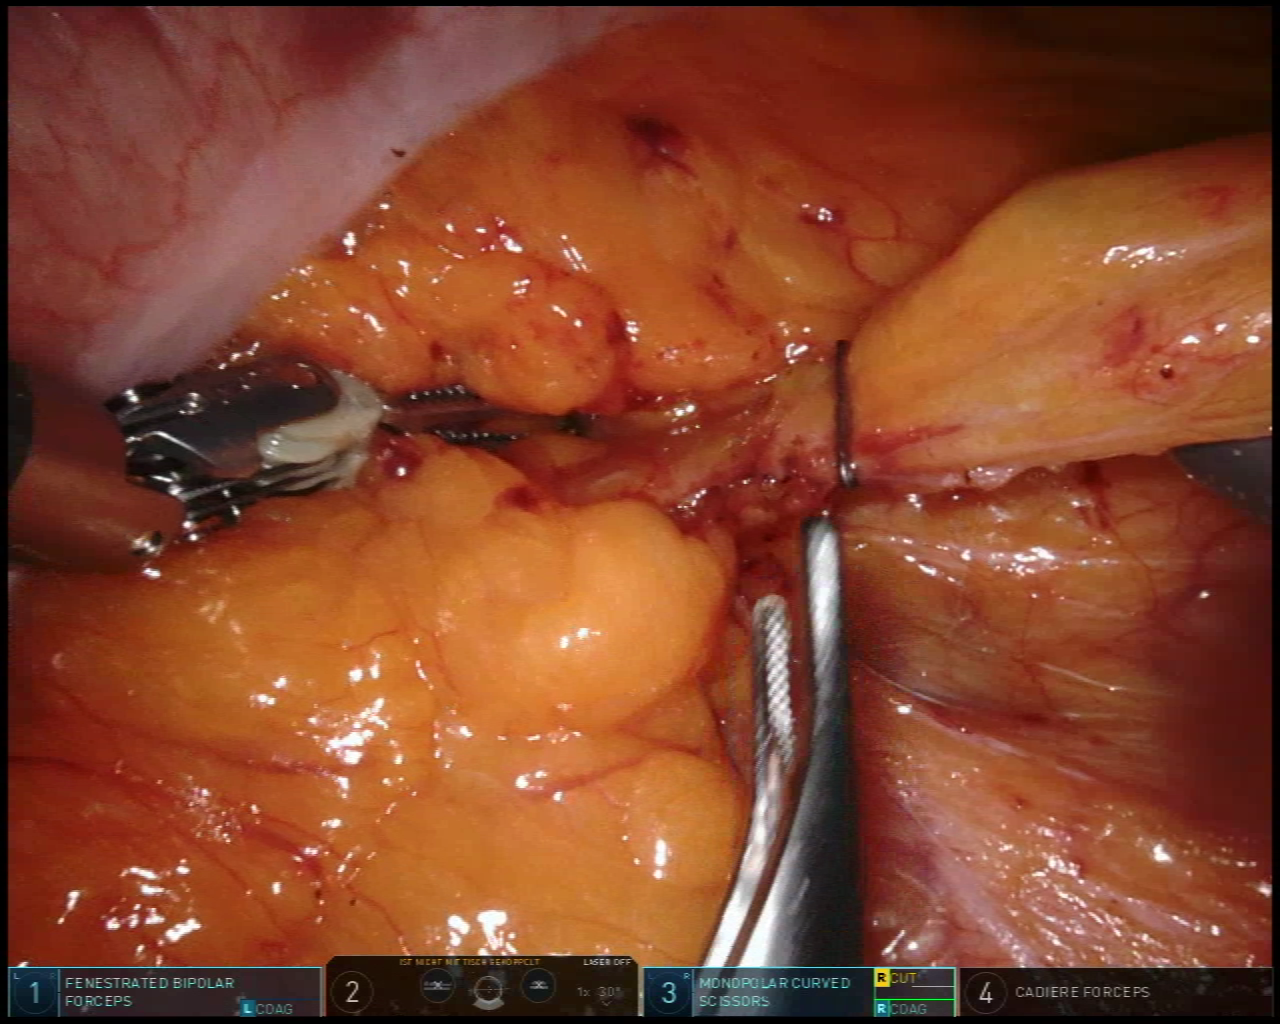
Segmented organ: colon
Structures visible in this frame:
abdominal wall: no
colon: yes
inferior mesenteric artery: no
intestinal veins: no
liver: no
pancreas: no
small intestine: no
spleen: no
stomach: no
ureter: no
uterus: no
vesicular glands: no